Question: Could someone help me understand the difference between "trailing space to container" and "bottom space to bottom layout" in interface builder auto layout?

I'd like to put a layout constraint in place that ties the bottom of a view to the bottom of it's superview. Both of the above sound like they should accomplish this.
Any clarification would be greatly appreciated.
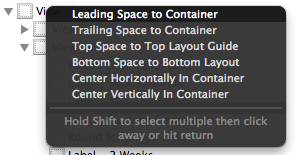
Answer: Leading/trailing is horizontal spacing. (It's not labeled "left" and "right" because it swaps for right-to-left languages.) Top/bottom is exactly what it says.
"To Container" and "to Layout Guide" are defined differently, but work similarly in practice. "To Container" constraints control the space between a UI element and the edge of its superview (or other containing UI element). "To Layout Guide" constraints are a special case for vertical spacing -- since views extend underneath transparent navigation/status/tab bars in iOS 7, you generally want to control where a UI element appears relative to those instead of to the edge of the view.
So...
> I'd like to put a layout constraint in place that ties the bottom of a view to the bottom of it's superview.
"Bottom Space to Bottom Layout Guide" is what you want for that. That'll set spacing relative to the bottom of the superview if there's no tab bar, and relative to the tab bar if one exists.